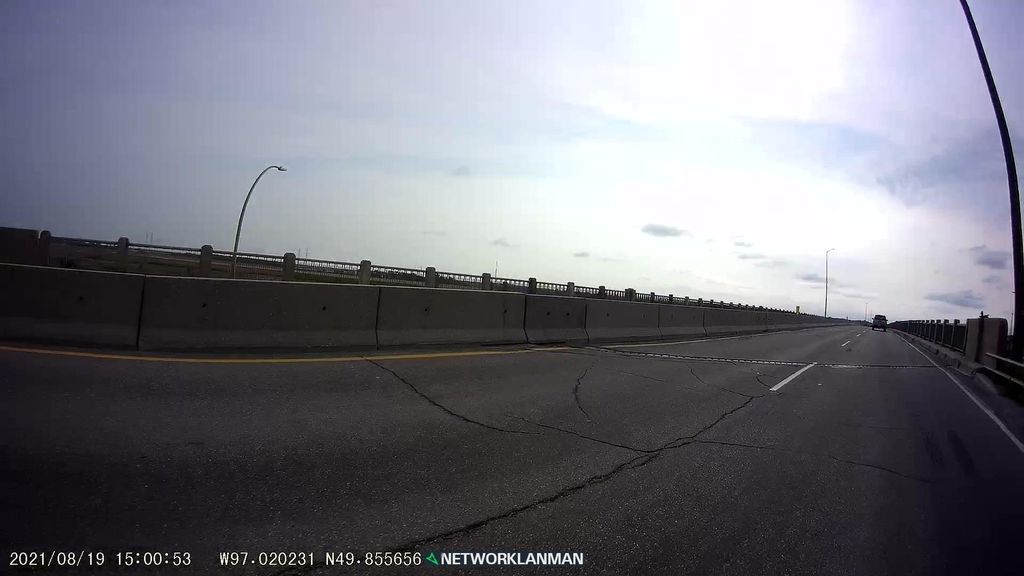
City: winnipeg